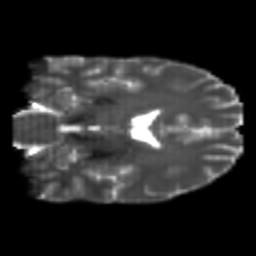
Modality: T2w
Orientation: coronal
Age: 26
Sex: male
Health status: healthy
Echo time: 0.074 s